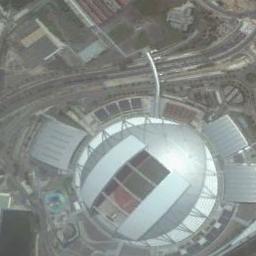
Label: stadium